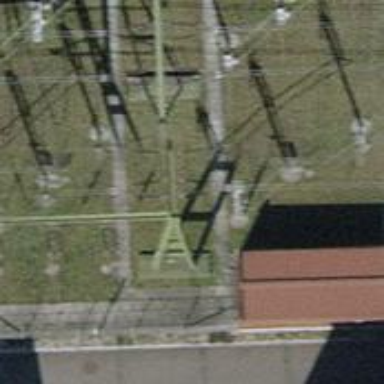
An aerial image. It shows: Insulator used in power systems.